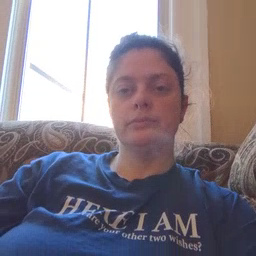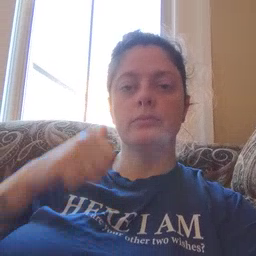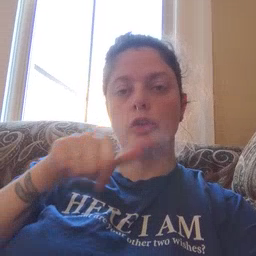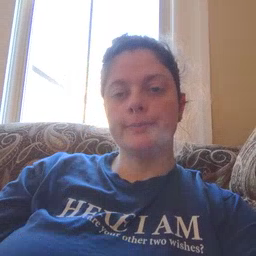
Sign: girl